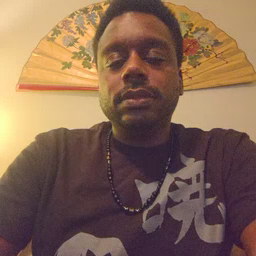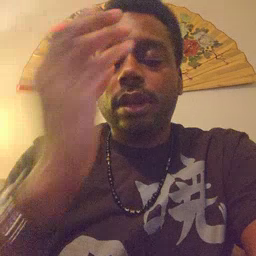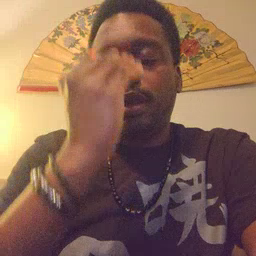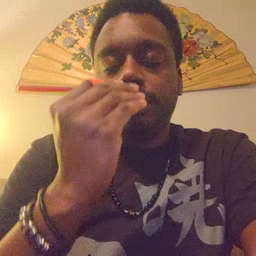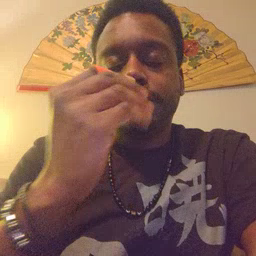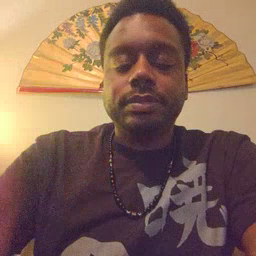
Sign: sleep